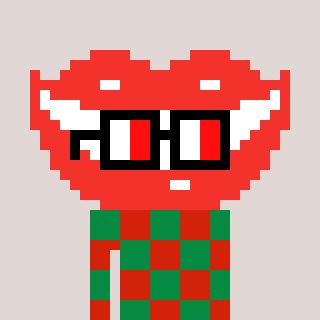
a pixel art character with square glasses with black frames and red eyes, a smile-shaped head and a red-colored body on a warm background